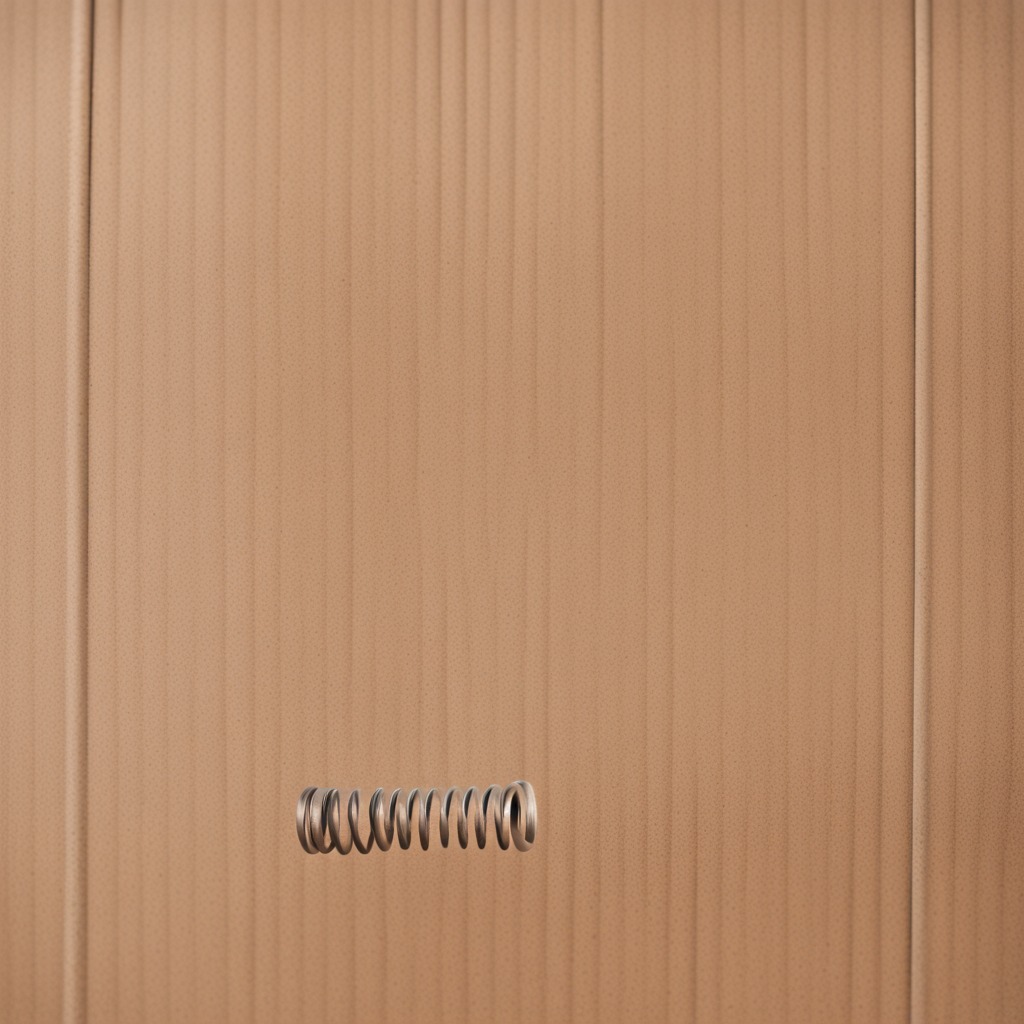
A coiled metal spring lies on the cardboard box surface in an outdoor workshop during daytime bright natural light soft shadows slightly creased but